Field crop: maize
Growth stage: 2
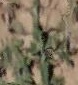
Species: atriplex